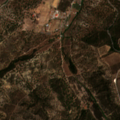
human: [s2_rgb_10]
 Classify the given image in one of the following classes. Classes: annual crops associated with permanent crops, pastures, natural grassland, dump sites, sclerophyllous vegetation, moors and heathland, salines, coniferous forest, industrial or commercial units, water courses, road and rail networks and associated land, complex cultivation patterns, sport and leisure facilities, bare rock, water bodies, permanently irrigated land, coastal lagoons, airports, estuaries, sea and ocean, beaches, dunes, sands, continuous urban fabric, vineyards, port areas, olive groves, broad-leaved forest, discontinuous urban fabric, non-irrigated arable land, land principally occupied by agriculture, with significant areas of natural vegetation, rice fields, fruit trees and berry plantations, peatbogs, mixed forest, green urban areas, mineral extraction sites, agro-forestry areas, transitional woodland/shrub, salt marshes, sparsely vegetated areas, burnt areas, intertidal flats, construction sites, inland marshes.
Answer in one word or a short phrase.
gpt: permanently irrigated land, land principally occupied by agriculture, with significant areas of natural vegetation, broad-leaved forest, transitional woodland/shrub